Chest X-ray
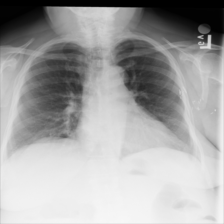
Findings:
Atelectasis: negative
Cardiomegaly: negative
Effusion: negative
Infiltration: negative
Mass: negative
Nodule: negative
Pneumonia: negative
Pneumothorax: negative
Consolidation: negative
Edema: negative
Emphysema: negative
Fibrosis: negative
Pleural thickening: negative
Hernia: negative